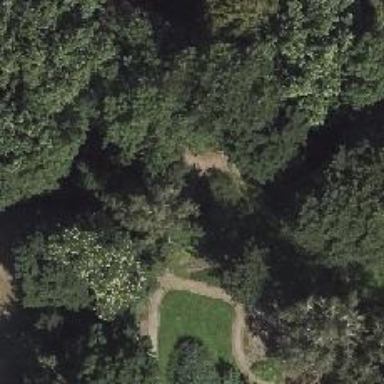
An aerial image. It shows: Path.